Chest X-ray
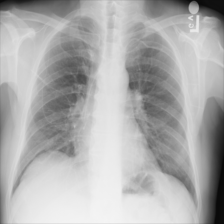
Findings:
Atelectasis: negative
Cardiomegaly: negative
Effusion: negative
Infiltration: negative
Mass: negative
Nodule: negative
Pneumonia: negative
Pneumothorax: negative
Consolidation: negative
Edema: negative
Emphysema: negative
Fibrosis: negative
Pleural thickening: negative
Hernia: negative